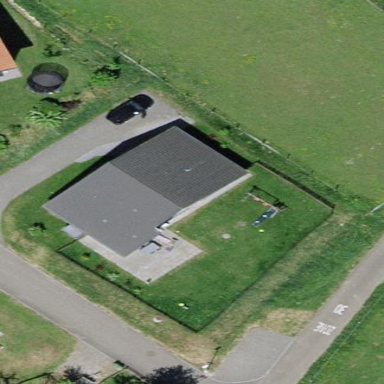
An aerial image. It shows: Simple and straightforward house.